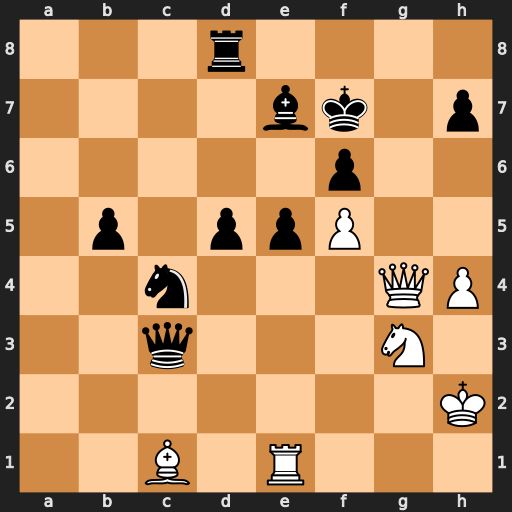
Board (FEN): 3r4/4bk1p/5p2/1p1ppP2/2n3QP/2q3N1/7K/2B1R3
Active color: w
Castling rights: -
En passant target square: -
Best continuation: Qh5+ Kg8 Rg1